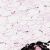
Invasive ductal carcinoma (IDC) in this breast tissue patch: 0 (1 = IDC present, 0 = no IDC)